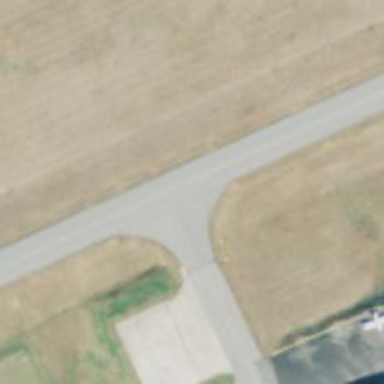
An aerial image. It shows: Image of taxiway at airport.